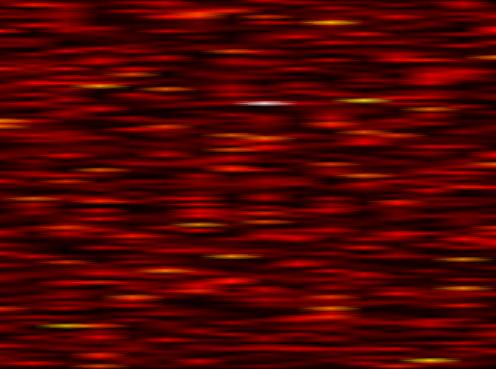
Label: WOLA